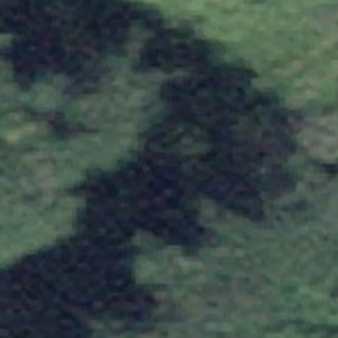
Label: other